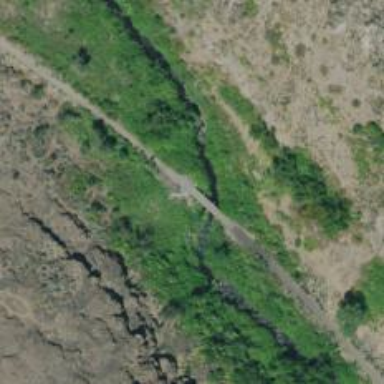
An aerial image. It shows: Abandoned rail line path on bridge. The trail visibility is excellent.